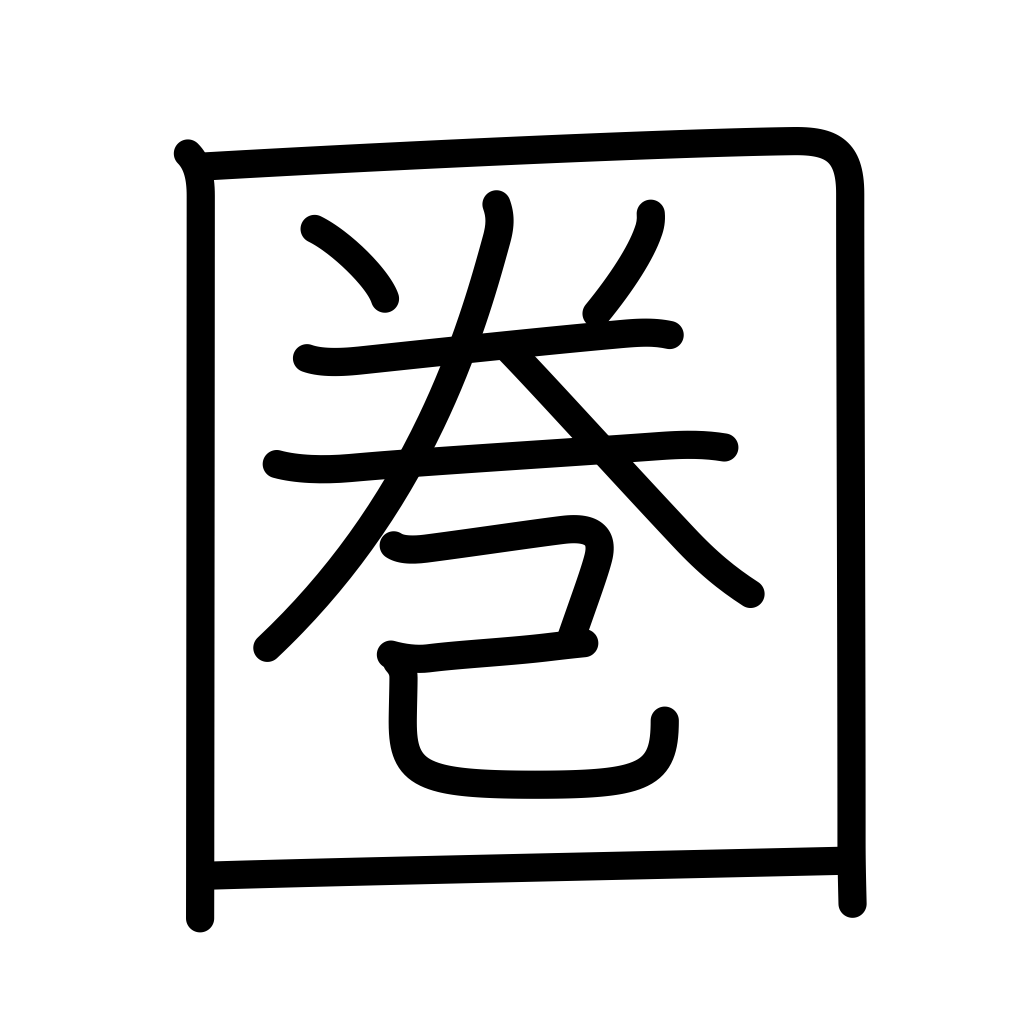
Meaning: sphere, circle, radius, range